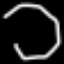
Label: octagon